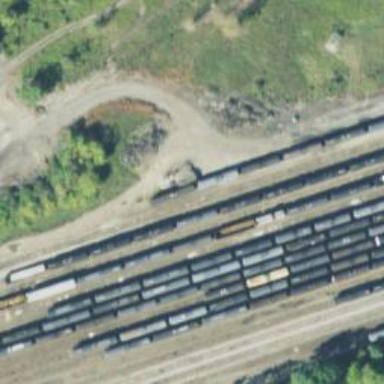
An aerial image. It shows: Railway siding with rails.